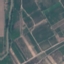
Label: PermanentCrop